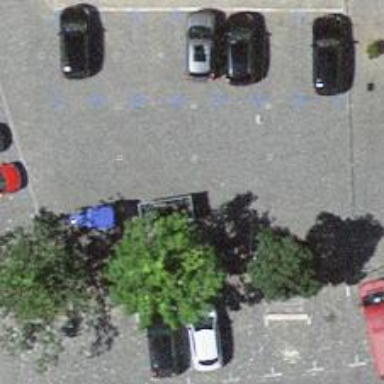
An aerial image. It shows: Bicycle parking area with bollard.